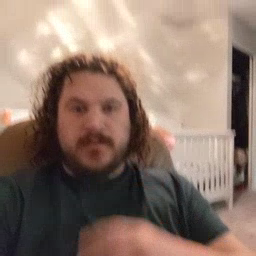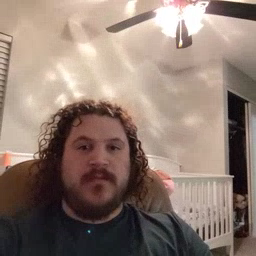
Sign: snack